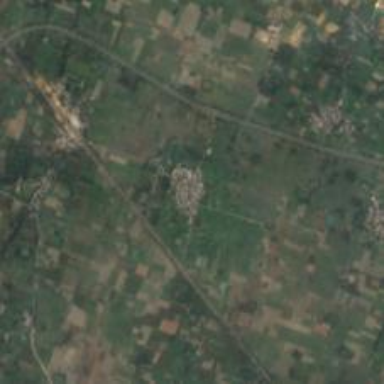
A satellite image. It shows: Small hamlet.